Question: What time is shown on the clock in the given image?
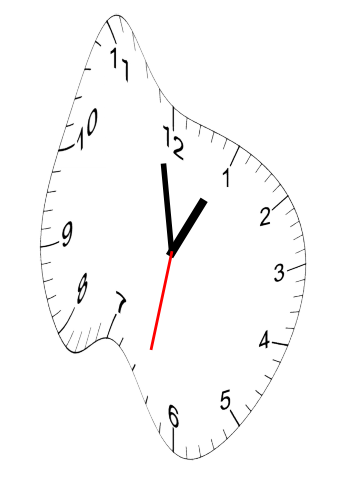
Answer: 12:58:32